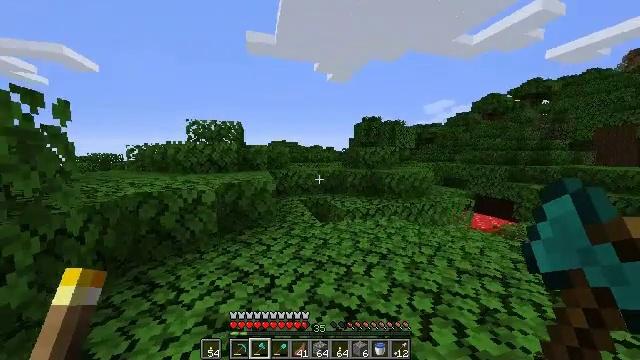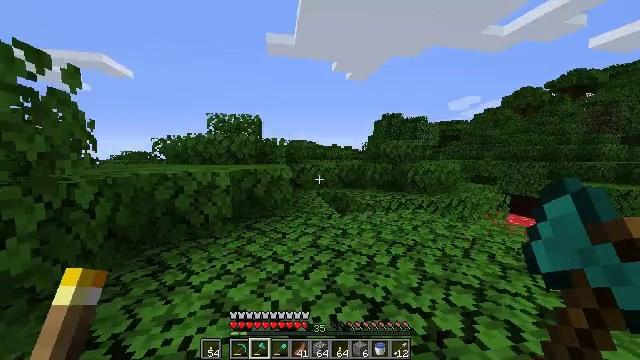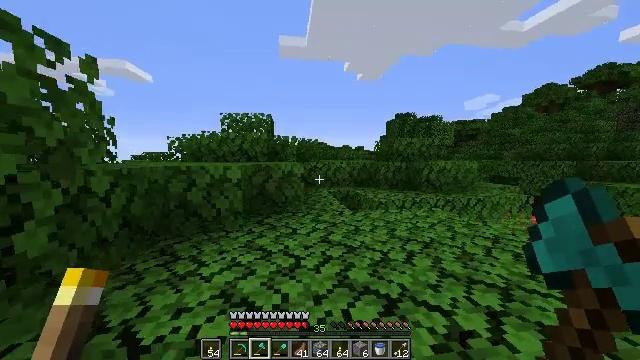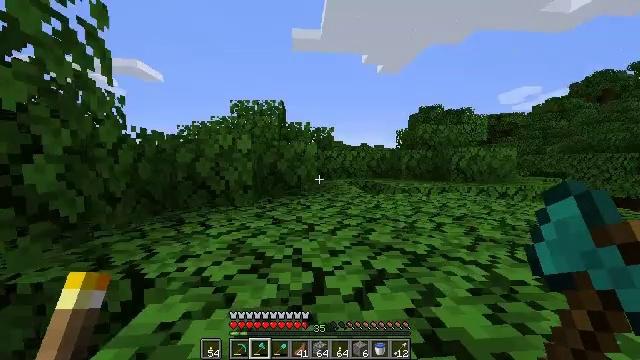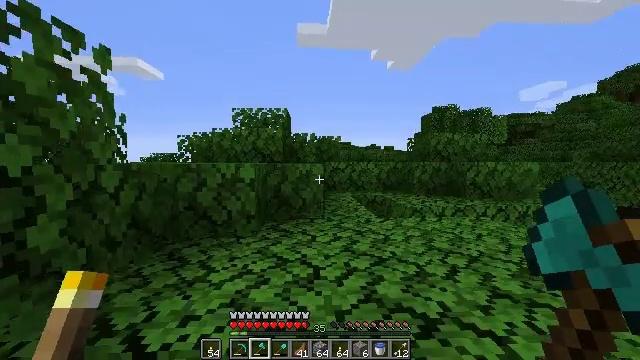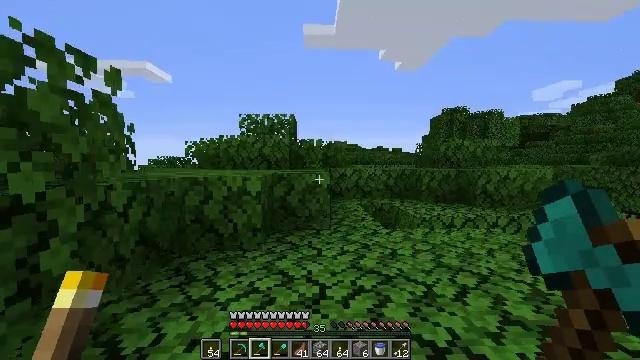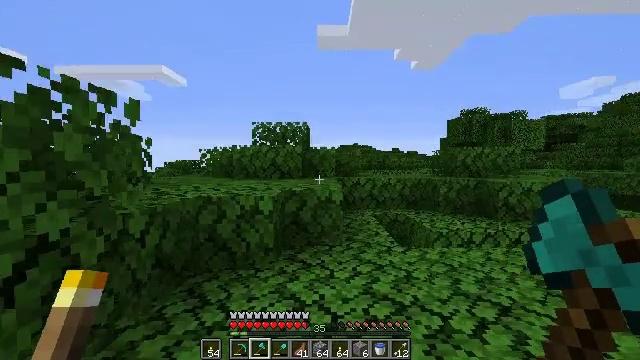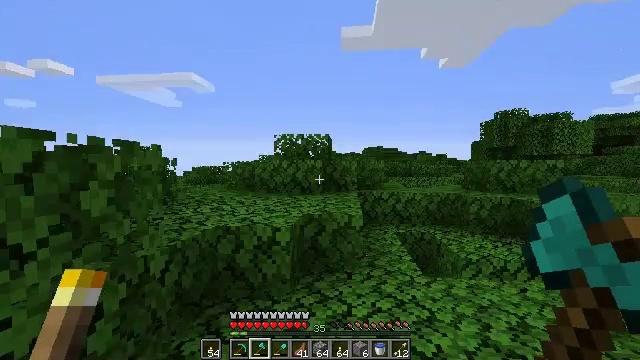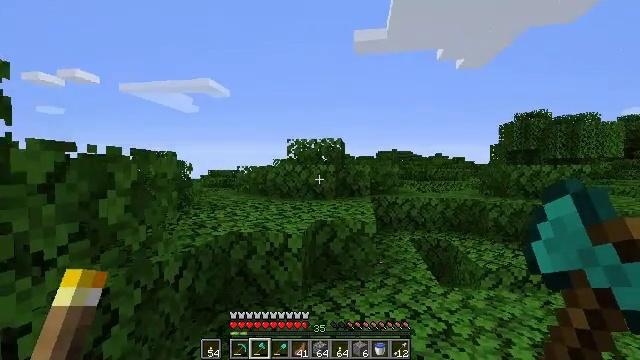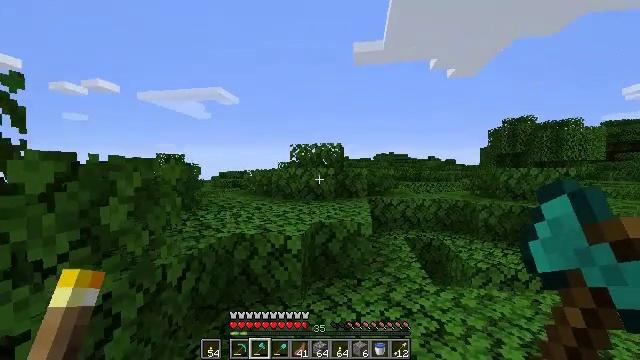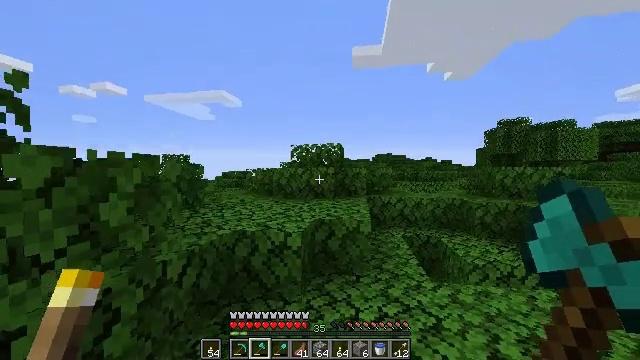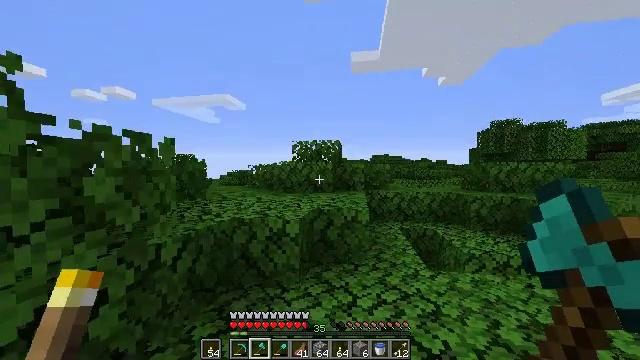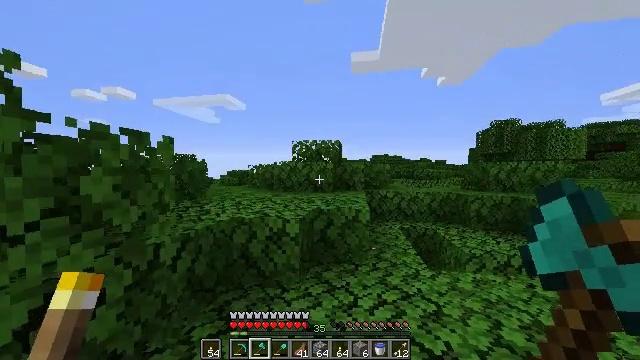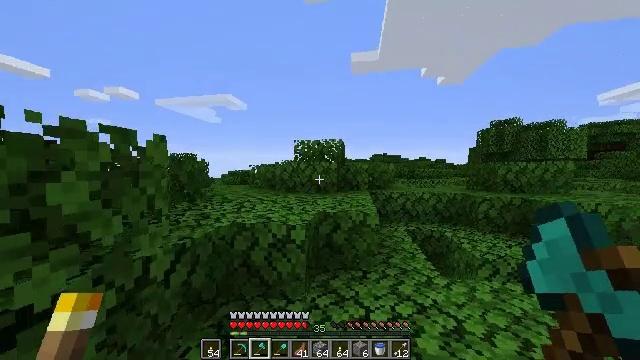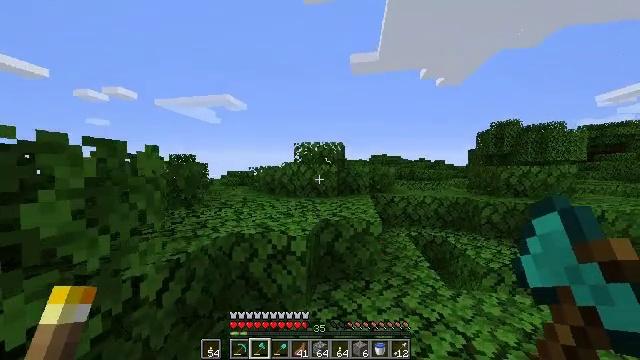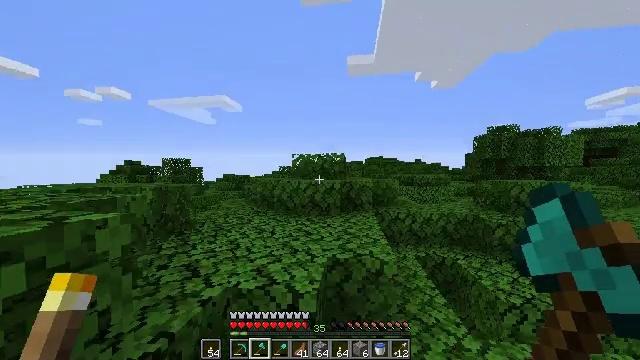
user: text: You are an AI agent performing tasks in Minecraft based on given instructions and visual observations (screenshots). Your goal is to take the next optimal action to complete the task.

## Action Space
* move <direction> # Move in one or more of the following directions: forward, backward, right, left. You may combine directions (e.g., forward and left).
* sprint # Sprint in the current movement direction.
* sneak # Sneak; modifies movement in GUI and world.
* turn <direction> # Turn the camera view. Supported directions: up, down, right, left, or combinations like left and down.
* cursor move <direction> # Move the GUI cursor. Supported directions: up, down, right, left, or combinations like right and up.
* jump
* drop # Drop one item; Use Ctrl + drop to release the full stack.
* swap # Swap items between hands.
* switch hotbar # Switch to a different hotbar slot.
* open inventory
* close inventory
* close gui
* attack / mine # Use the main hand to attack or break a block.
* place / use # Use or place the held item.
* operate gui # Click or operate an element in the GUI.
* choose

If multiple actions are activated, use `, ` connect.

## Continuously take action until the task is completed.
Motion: motion action
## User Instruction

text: Break oak leaves from the trees.
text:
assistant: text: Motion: move forward and move left, sprint, turn left, jump
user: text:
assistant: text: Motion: move forward and move left, sprint, turn left, jump
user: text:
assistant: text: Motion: move forward and move left, sprint, turn left, jump
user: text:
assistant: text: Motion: move forward, sprint, turn left, jump
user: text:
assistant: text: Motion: move forward, sprint, turn left, jump
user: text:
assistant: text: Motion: move forward, sprint, turn left, jump
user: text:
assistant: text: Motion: move forward, sprint, turn left, jump
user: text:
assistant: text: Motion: move forward, sprint, turn left, jump
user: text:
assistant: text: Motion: move forward, sprint, jump
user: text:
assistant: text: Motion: move forward, sprint, jump
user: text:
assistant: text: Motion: move forward and move left, sprint, jump
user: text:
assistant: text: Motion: move forward and move left, sprint, jump
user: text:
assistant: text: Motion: move forward and move left, sprint, jump
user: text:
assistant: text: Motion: move forward and move left, sprint, jump
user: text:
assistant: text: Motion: move forward and move left, sprint, turn right, jump
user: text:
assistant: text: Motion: move forward, sprint, turn right, jump
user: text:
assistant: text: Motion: move forward, sprint, jump
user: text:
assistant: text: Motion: move forward, sprint, turn right and down, jump
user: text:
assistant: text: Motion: move forward, sprint, turn right and down, jump
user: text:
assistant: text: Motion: move forward, sprint, turn right, jump
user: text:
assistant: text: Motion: move forward, sprint, turn right, jump
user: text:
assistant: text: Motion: move forward, sprint, turn right, jump
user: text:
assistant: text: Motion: move forward, sprint, turn right, jump
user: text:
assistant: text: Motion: move forward, sprint, turn right, jump
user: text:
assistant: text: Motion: move forward and move left, sprint, turn right, jump
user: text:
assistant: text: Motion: move forward and move left, sprint, turn right, jump
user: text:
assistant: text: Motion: move forward and move left, sprint, turn right, jump
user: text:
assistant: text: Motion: move forward and move left, sprint, turn right, jump
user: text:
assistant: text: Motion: move forward and move left, sprint, jump
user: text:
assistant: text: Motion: move forward and move left, sprint, jump